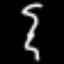
Label: squiggle